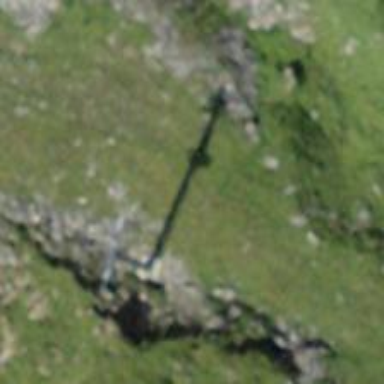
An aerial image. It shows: Pylon used for aerialway.